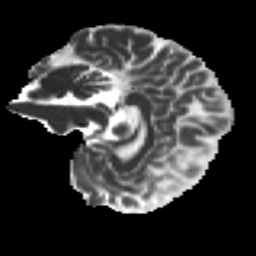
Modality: MD
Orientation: sagittal
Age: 51
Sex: female
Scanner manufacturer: ge
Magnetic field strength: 3 T
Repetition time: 7.8 s
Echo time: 0.0606 s